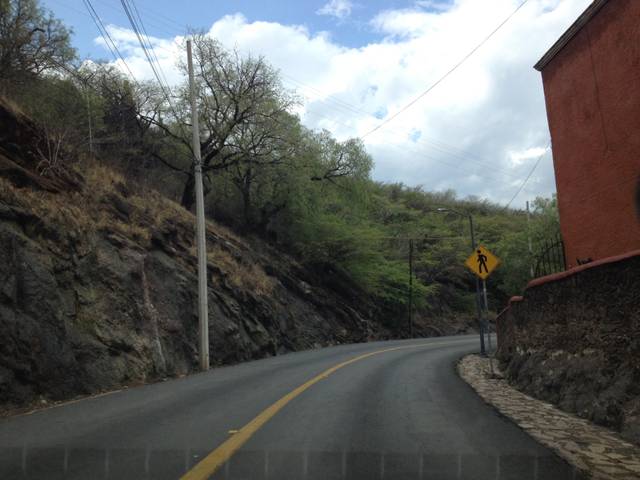
Region: Mexico
Coordinates: 21.013, -101.255